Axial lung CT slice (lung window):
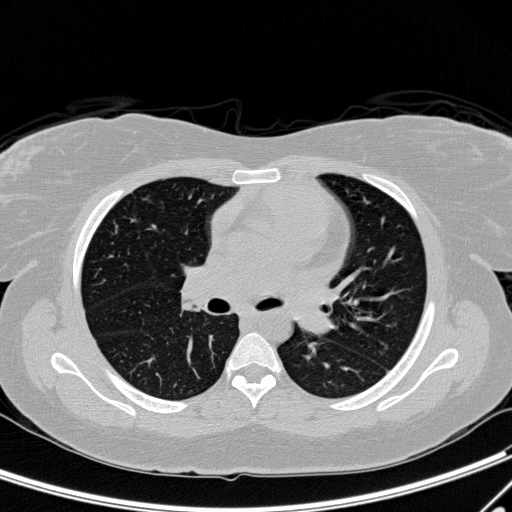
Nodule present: no